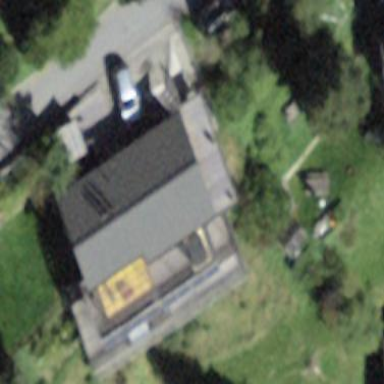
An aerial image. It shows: Building with tile roof.